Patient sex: M
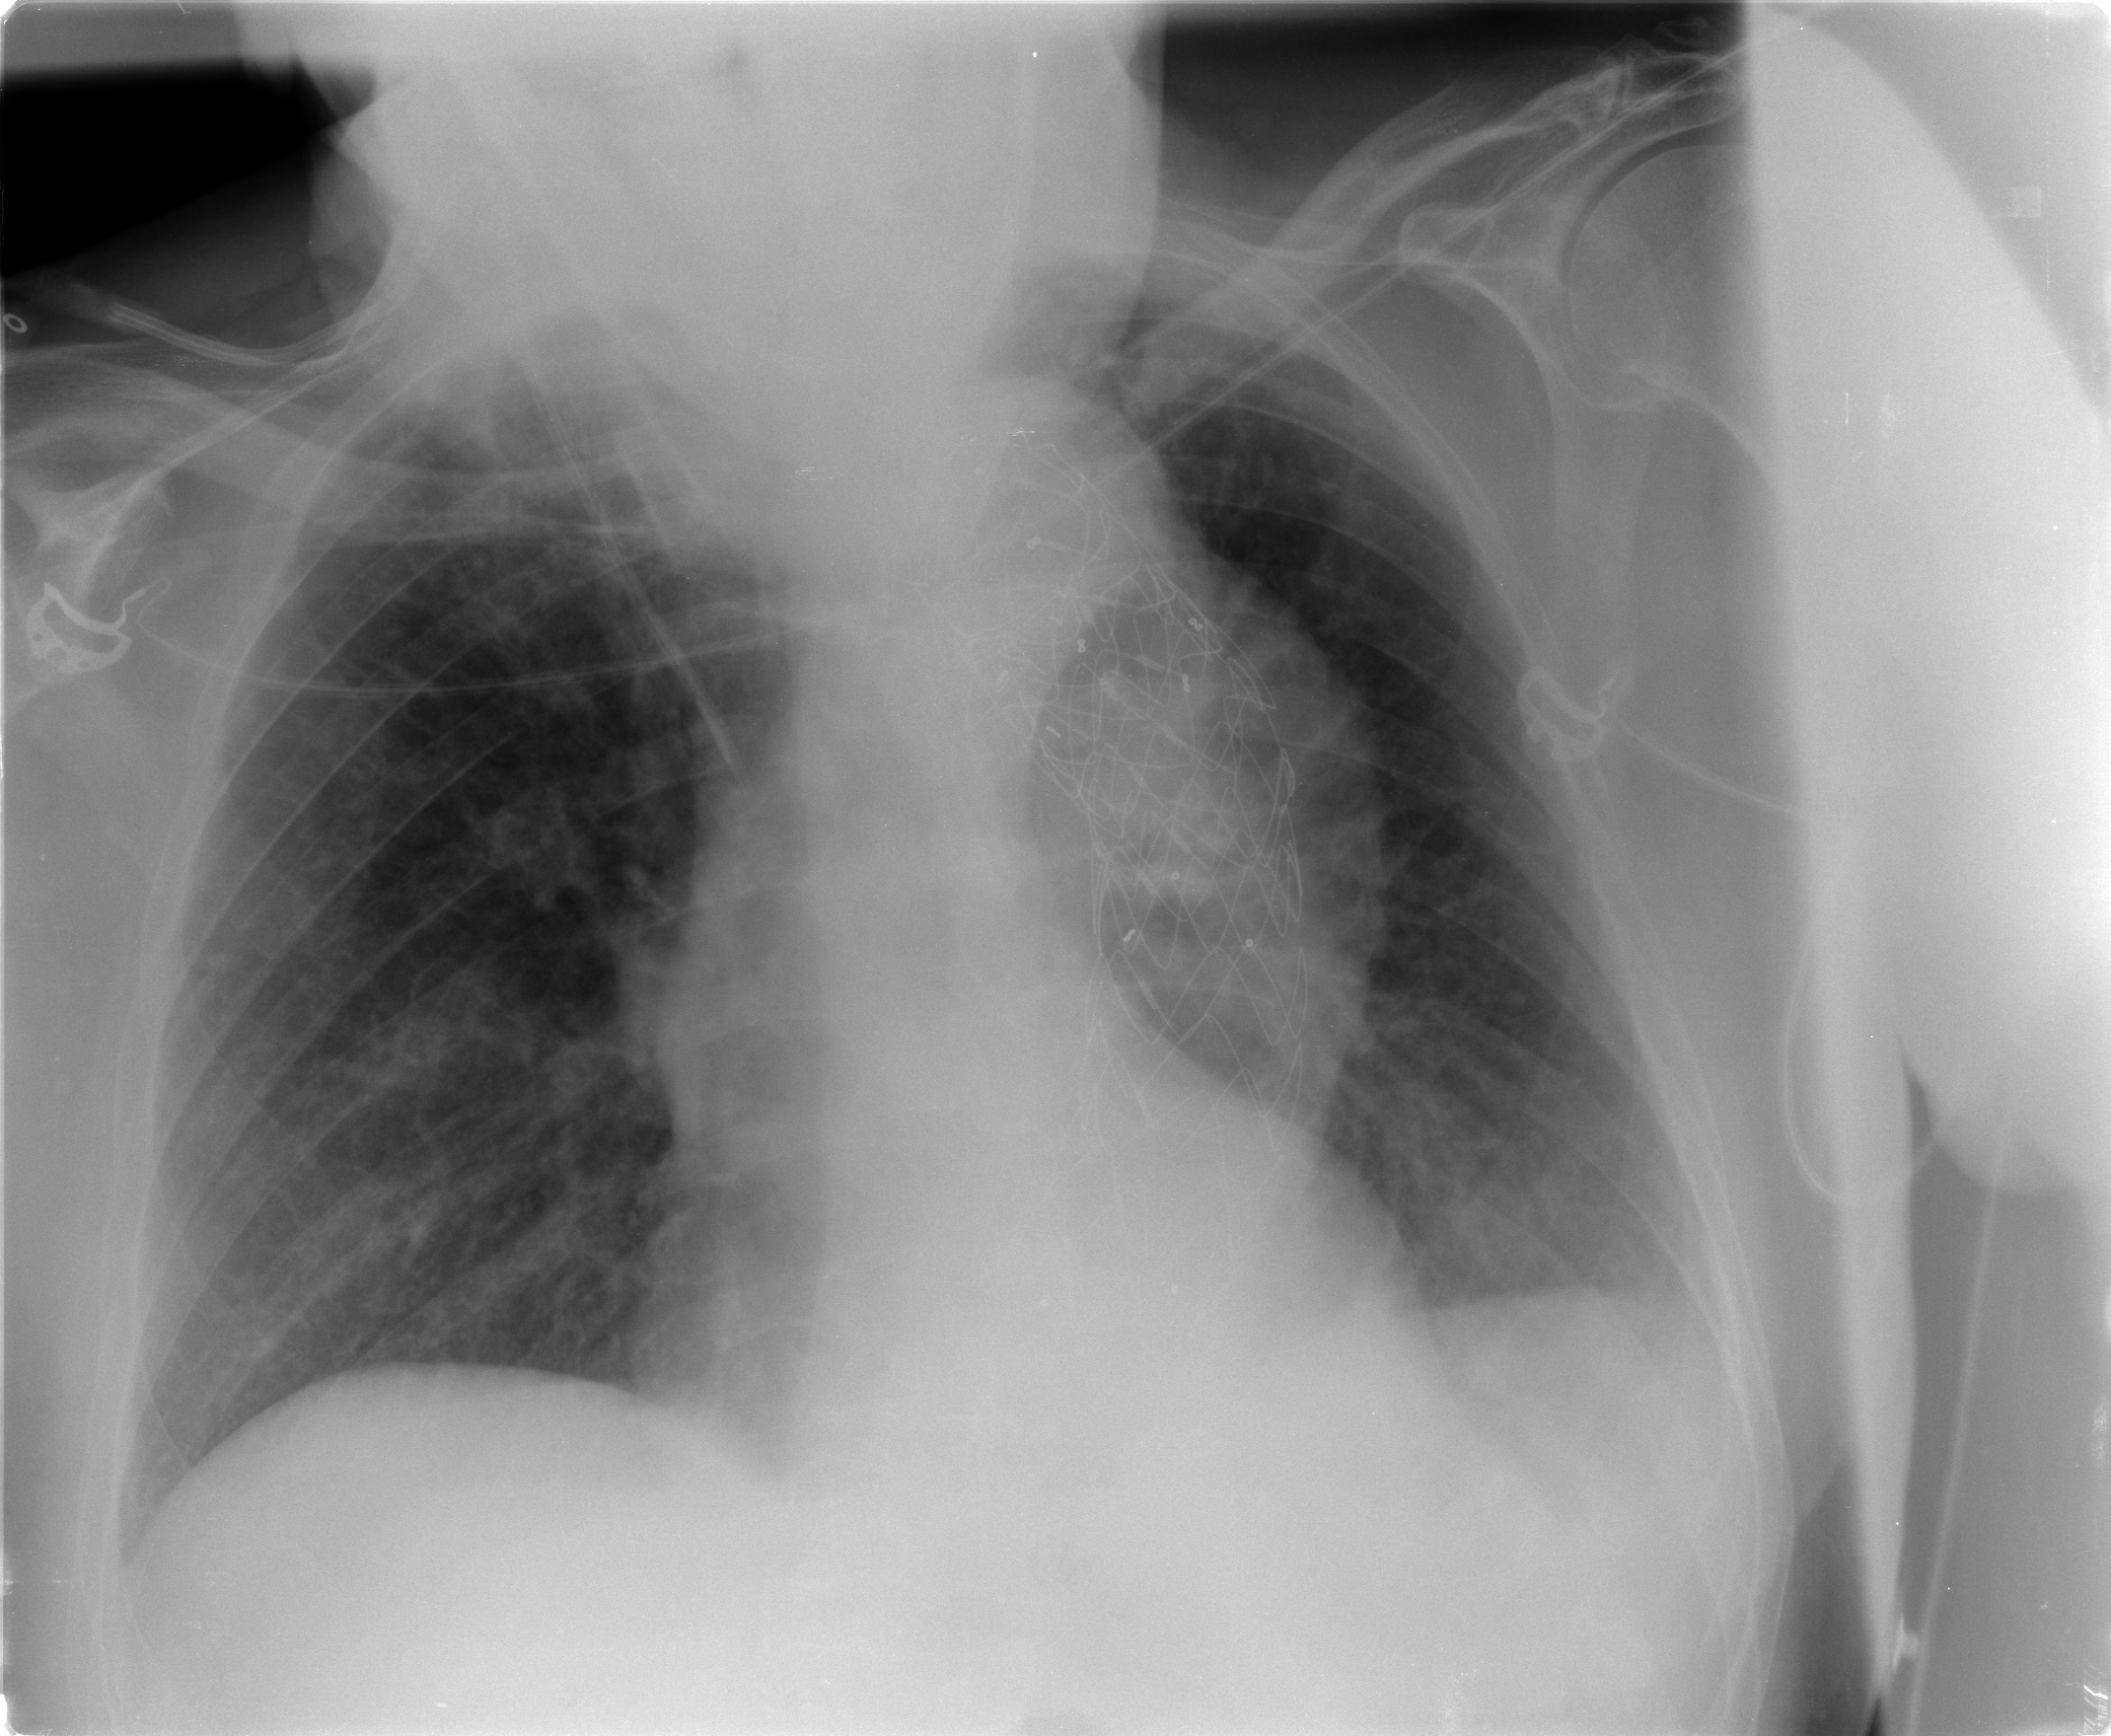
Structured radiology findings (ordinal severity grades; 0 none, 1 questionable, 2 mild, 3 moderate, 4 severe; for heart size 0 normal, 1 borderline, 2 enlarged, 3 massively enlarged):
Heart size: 0
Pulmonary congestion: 1
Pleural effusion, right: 0
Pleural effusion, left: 1
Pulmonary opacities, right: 0
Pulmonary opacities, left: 0
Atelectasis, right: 0
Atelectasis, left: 1